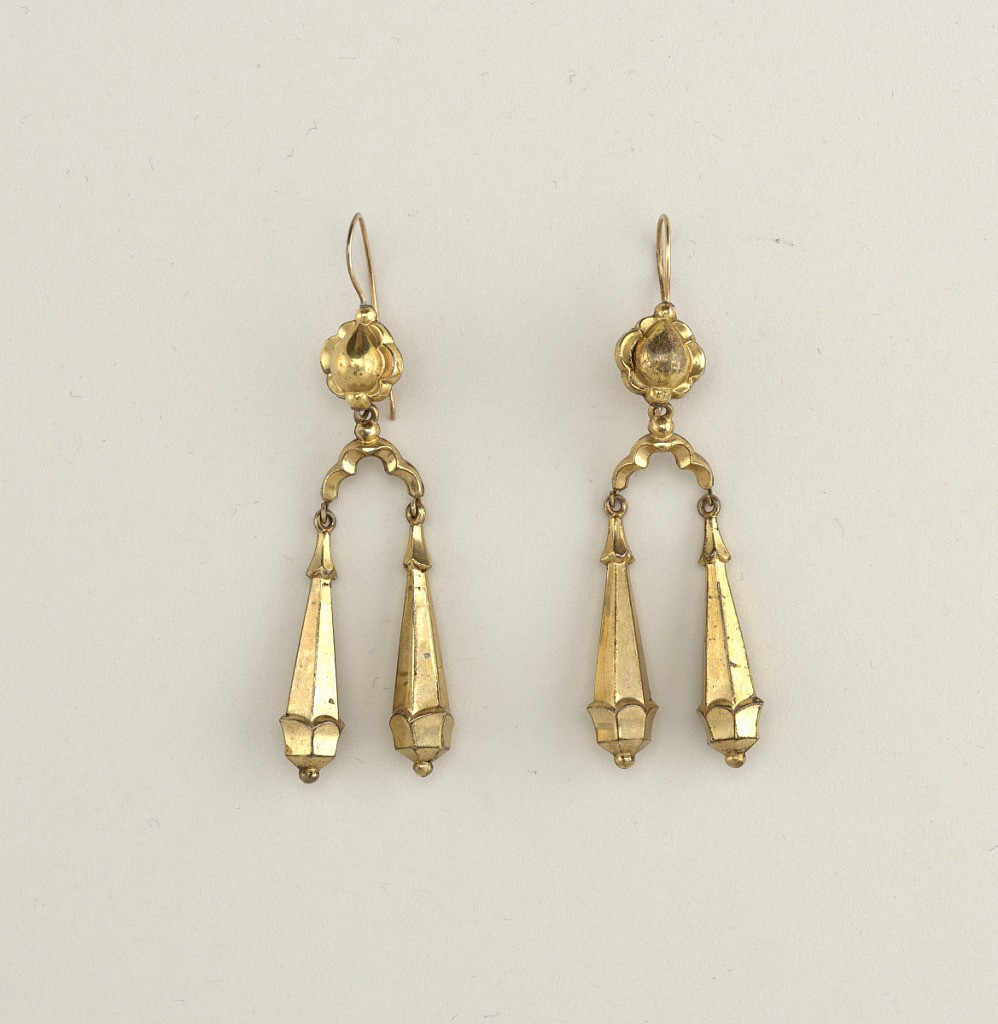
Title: Earring
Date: ca. 1840–50
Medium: pinchbeck
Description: Earrings in design of rosette with two cone-shaped six-sided pendants.